Question: I have a 'ListView' where I've implemented a Cards UI-type look to it. If an item in the 'ListView' is in the "selected" or "pressed" state, there is a white border around the item. I would like the entire view to have the blue color, but not sure how to achieve that:

'''
<?xml version="1.0" encoding="utf-8"?>
<FrameLayout
xmlns:android="http://schemas.android.com/apk/res/android"
android:layout_width="match_parent"
android:layout_height="wrap_content"
>
<RelativeLayout
android:id="@+id/itemLayout"
android:layout_width="match_parent"
android:layout_height="match_parent"
android:layout_marginLeft="0dp"
android:layout_marginRight="0dp"
android:layout_marginTop="4dp"
android:layout_marginBottom="4dp"
android:background="@drawable/bg_cards_ui"
>
<TextView
android:id="@+id/title"
android:layout_alignParentTop="true"
android:paddingBottom="4dip"
/>
<TextView
android:id="@+id/summary"
android:paddingBottom="4dip"
android:layout_below="@id/text"
/>
<TextView
android:id="@+id/siteName"
android:layout_below="@id/summary"
/>
<TextView
android:id="@+id/date"
android:layout_below="@id/summary"
/>
</RelativeLayout>
</FrameLayout>
'''
'''
<?xml version="1.0" encoding="utf-8"?>
<layer-list xmlns:android="http://schemas.android.com/apk/res/android">
<item>
<shape android:shape="rectangle" android:dither="true">
<corners android:radius="2dp"/>
<solid android:color="#ccc" />
</shape>
</item>
<item android:bottom="2dp">
<shape android:shape="rectangle" android:dither="true">
<corners android:radius="2dp" />
<solid android:color="@android:color/white" />
<padding
android:bottom="8dp"
android:left="8dp"
android:right="8dp"
android:top="8dp"
/>
</shape>
</item>
<item>
<selector>
<item android:state_pressed="true" android:drawable="@color/my_blue_color" />
<item android:state_selected="true" android:state_pressed="false" android:drawable="@color/my_blue_color" />
<item android:state_activated="true" android:state_selected="false" android:state_pressed="false" android:drawable="@color/my_blue_color" />
<item android:state_selected="false" android:state_pressed="false" android:drawable="@android:color/transparent" />
</selector>
</item>
</layer-list>
'''
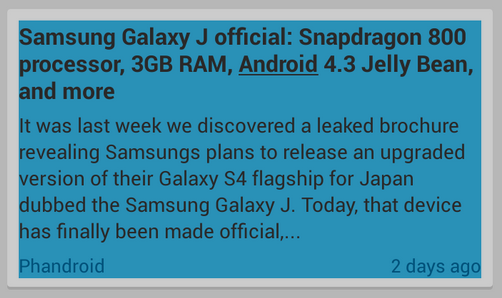
Answer: Check this out:<URL> I've implemented exactly what I think you're looking to do.
Basically, for what you've got, you need to have the selector reference a background xml file in the "drawable" property of the each item. You would need at least two background xml files, one for normal state and one for pressed which has the color changes you want. Should work after that.